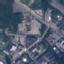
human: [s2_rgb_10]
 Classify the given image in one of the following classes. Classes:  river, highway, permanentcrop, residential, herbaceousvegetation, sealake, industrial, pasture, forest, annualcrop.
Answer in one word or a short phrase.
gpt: Industrial